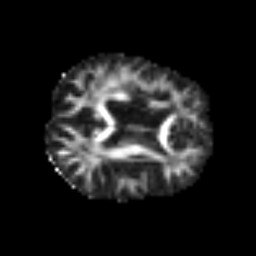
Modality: FA
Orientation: axial
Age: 75
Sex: female
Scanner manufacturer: siemens
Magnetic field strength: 3 T
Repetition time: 3.2 s
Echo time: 0.081 s